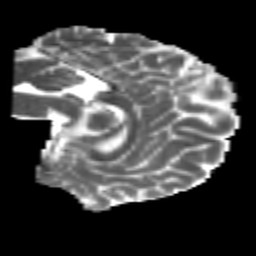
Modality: MD
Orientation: sagittal
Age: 28
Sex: male
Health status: healthy